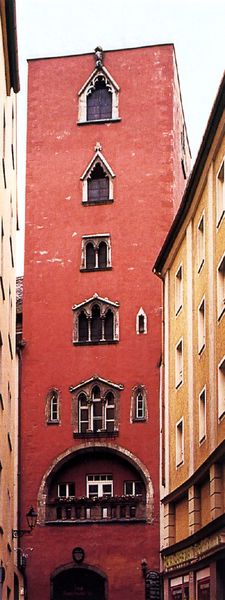
Titel: Baumburger Turm in Regensburg
Standort: Regensburg (EU - D - B)
Schlagwörter: fenster, schwarz, säulen, gebäude, haus, rot, häuser, gotik, turm, balkon, fassade, tor, bögen, eckig, mittelalter, quadratisch, altstadt, häuserschlucht, geschlechterturm